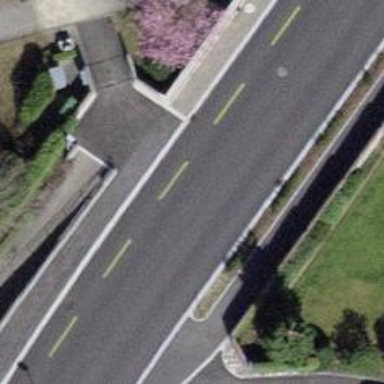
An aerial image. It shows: Paved tertiary road with sidewalks on both sides.